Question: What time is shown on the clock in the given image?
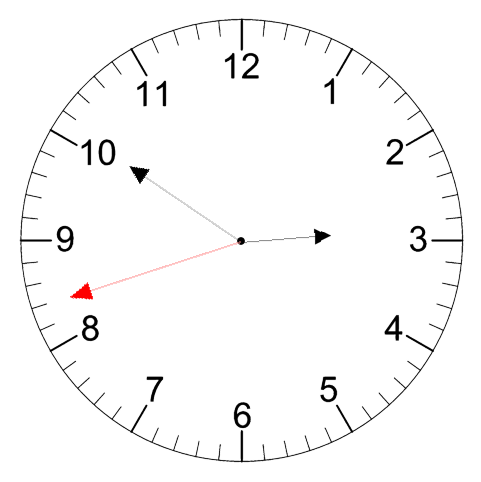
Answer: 02:50:42